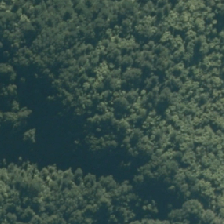
Land cover: indigenous_forest